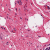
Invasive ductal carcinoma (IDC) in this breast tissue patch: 0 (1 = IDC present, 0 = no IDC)